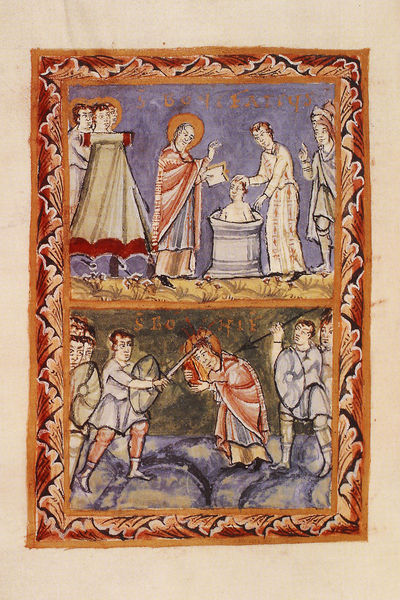
Titel: Sakramentar
Standort: Herkunftsort: Fulda (EU - D - H)
Institution: Bamberg, Staatsbibliothek
Schlagwörter: blau, blätter, kampf, mann, wasser, menschen, männer, orange, rot, rahmen, gewand, schrift, lanze, schild, rechteck, schwert, ritter, mittelalter, heiliger, taufe, szenen, taufbecken, buchmalerei, bonifatius, ropf